Aerial crown-view tile of a tropical tree (Barro Colorado Island, Panama), acquired 20250915:
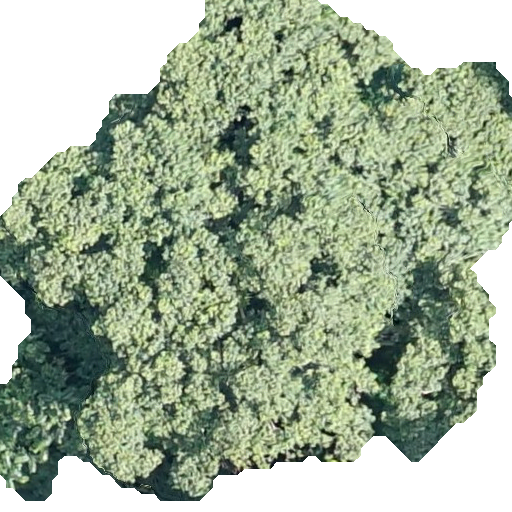
Species: Luehea seemannii
GBIF accepted scientific name: Luehea seemannii
Crown area: 288.983 m²